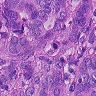
Metastatic tissue present: yes